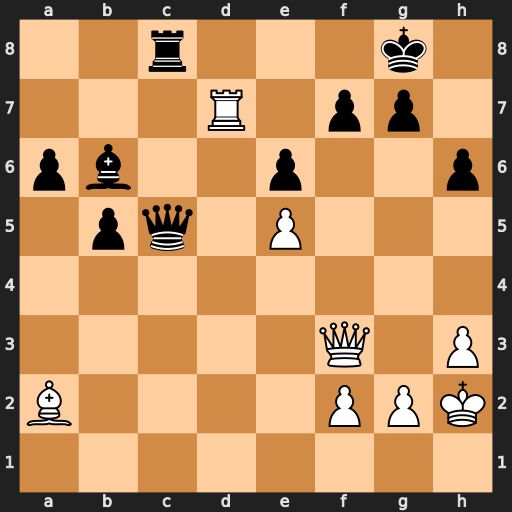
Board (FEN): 2r3k1/3R1pp1/pb2p2p/1pq1P3/8/5Q1P/B4PPK/8
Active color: w
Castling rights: -
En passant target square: -
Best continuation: Qxf7+ Kh8 Qxg7#